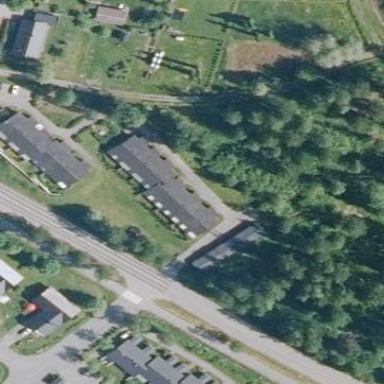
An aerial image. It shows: Terrace building.